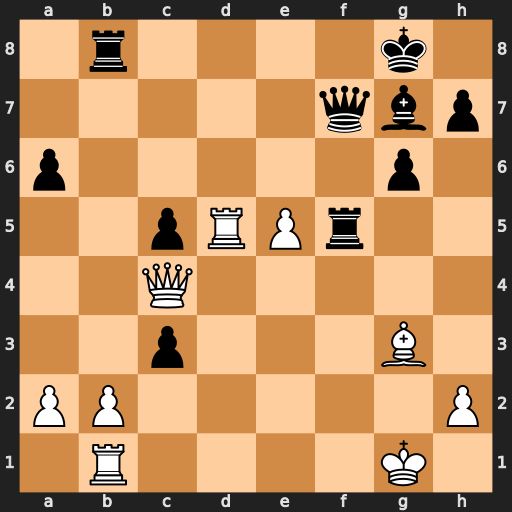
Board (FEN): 1r4k1/5qbp/p5p1/2pRPr2/2Q5/2p3B1/PP5P/1R4K1
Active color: w
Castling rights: -
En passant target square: -
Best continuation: e6 Qxe6 Rd8+ Rxd8 Qxe6+